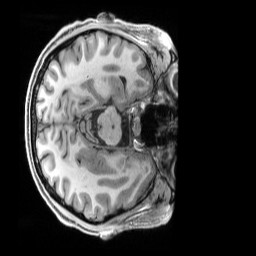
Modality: T1w
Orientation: axial
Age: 36
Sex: male
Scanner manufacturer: siemens
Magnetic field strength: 3 T
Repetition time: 2.5 s
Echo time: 0.00296 s